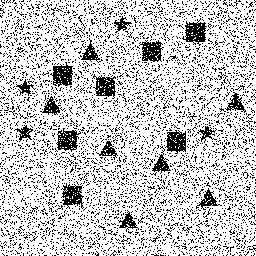
Squares: 7
Triangles: 7
Stars: 4
Total shapes: 18